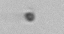
Label: nanoplankton_mix